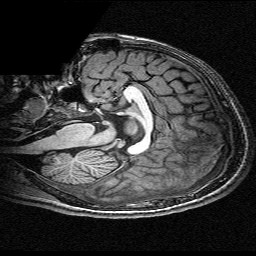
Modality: T1w
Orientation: sagittal
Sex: male
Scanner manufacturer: siemens
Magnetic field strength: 3 T
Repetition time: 2.3 s
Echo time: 0.00336 s